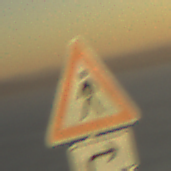
Verkehrszeichen: FussgaengerRechts
Zusatzzeichen unten: RichtungsangabeDurchPfeile5
Umgebung: Outdoor, RoadRail
Tageszeit: SunriseSunset
Wetter: PartlyCloudy
Licht: Natural
Jahreszeit: NotSpecified
Kontrast: HighContrast